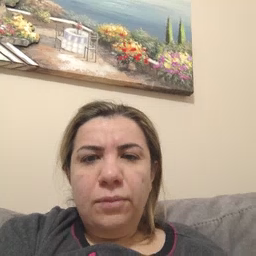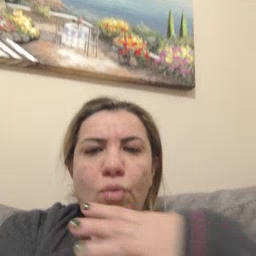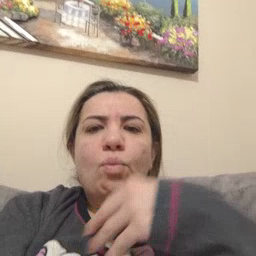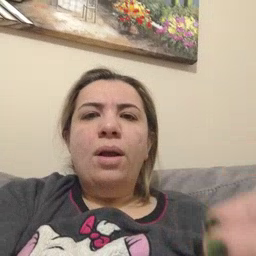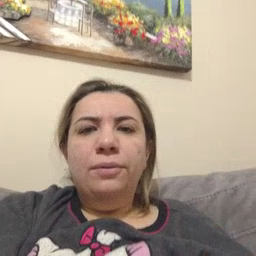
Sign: white